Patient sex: F
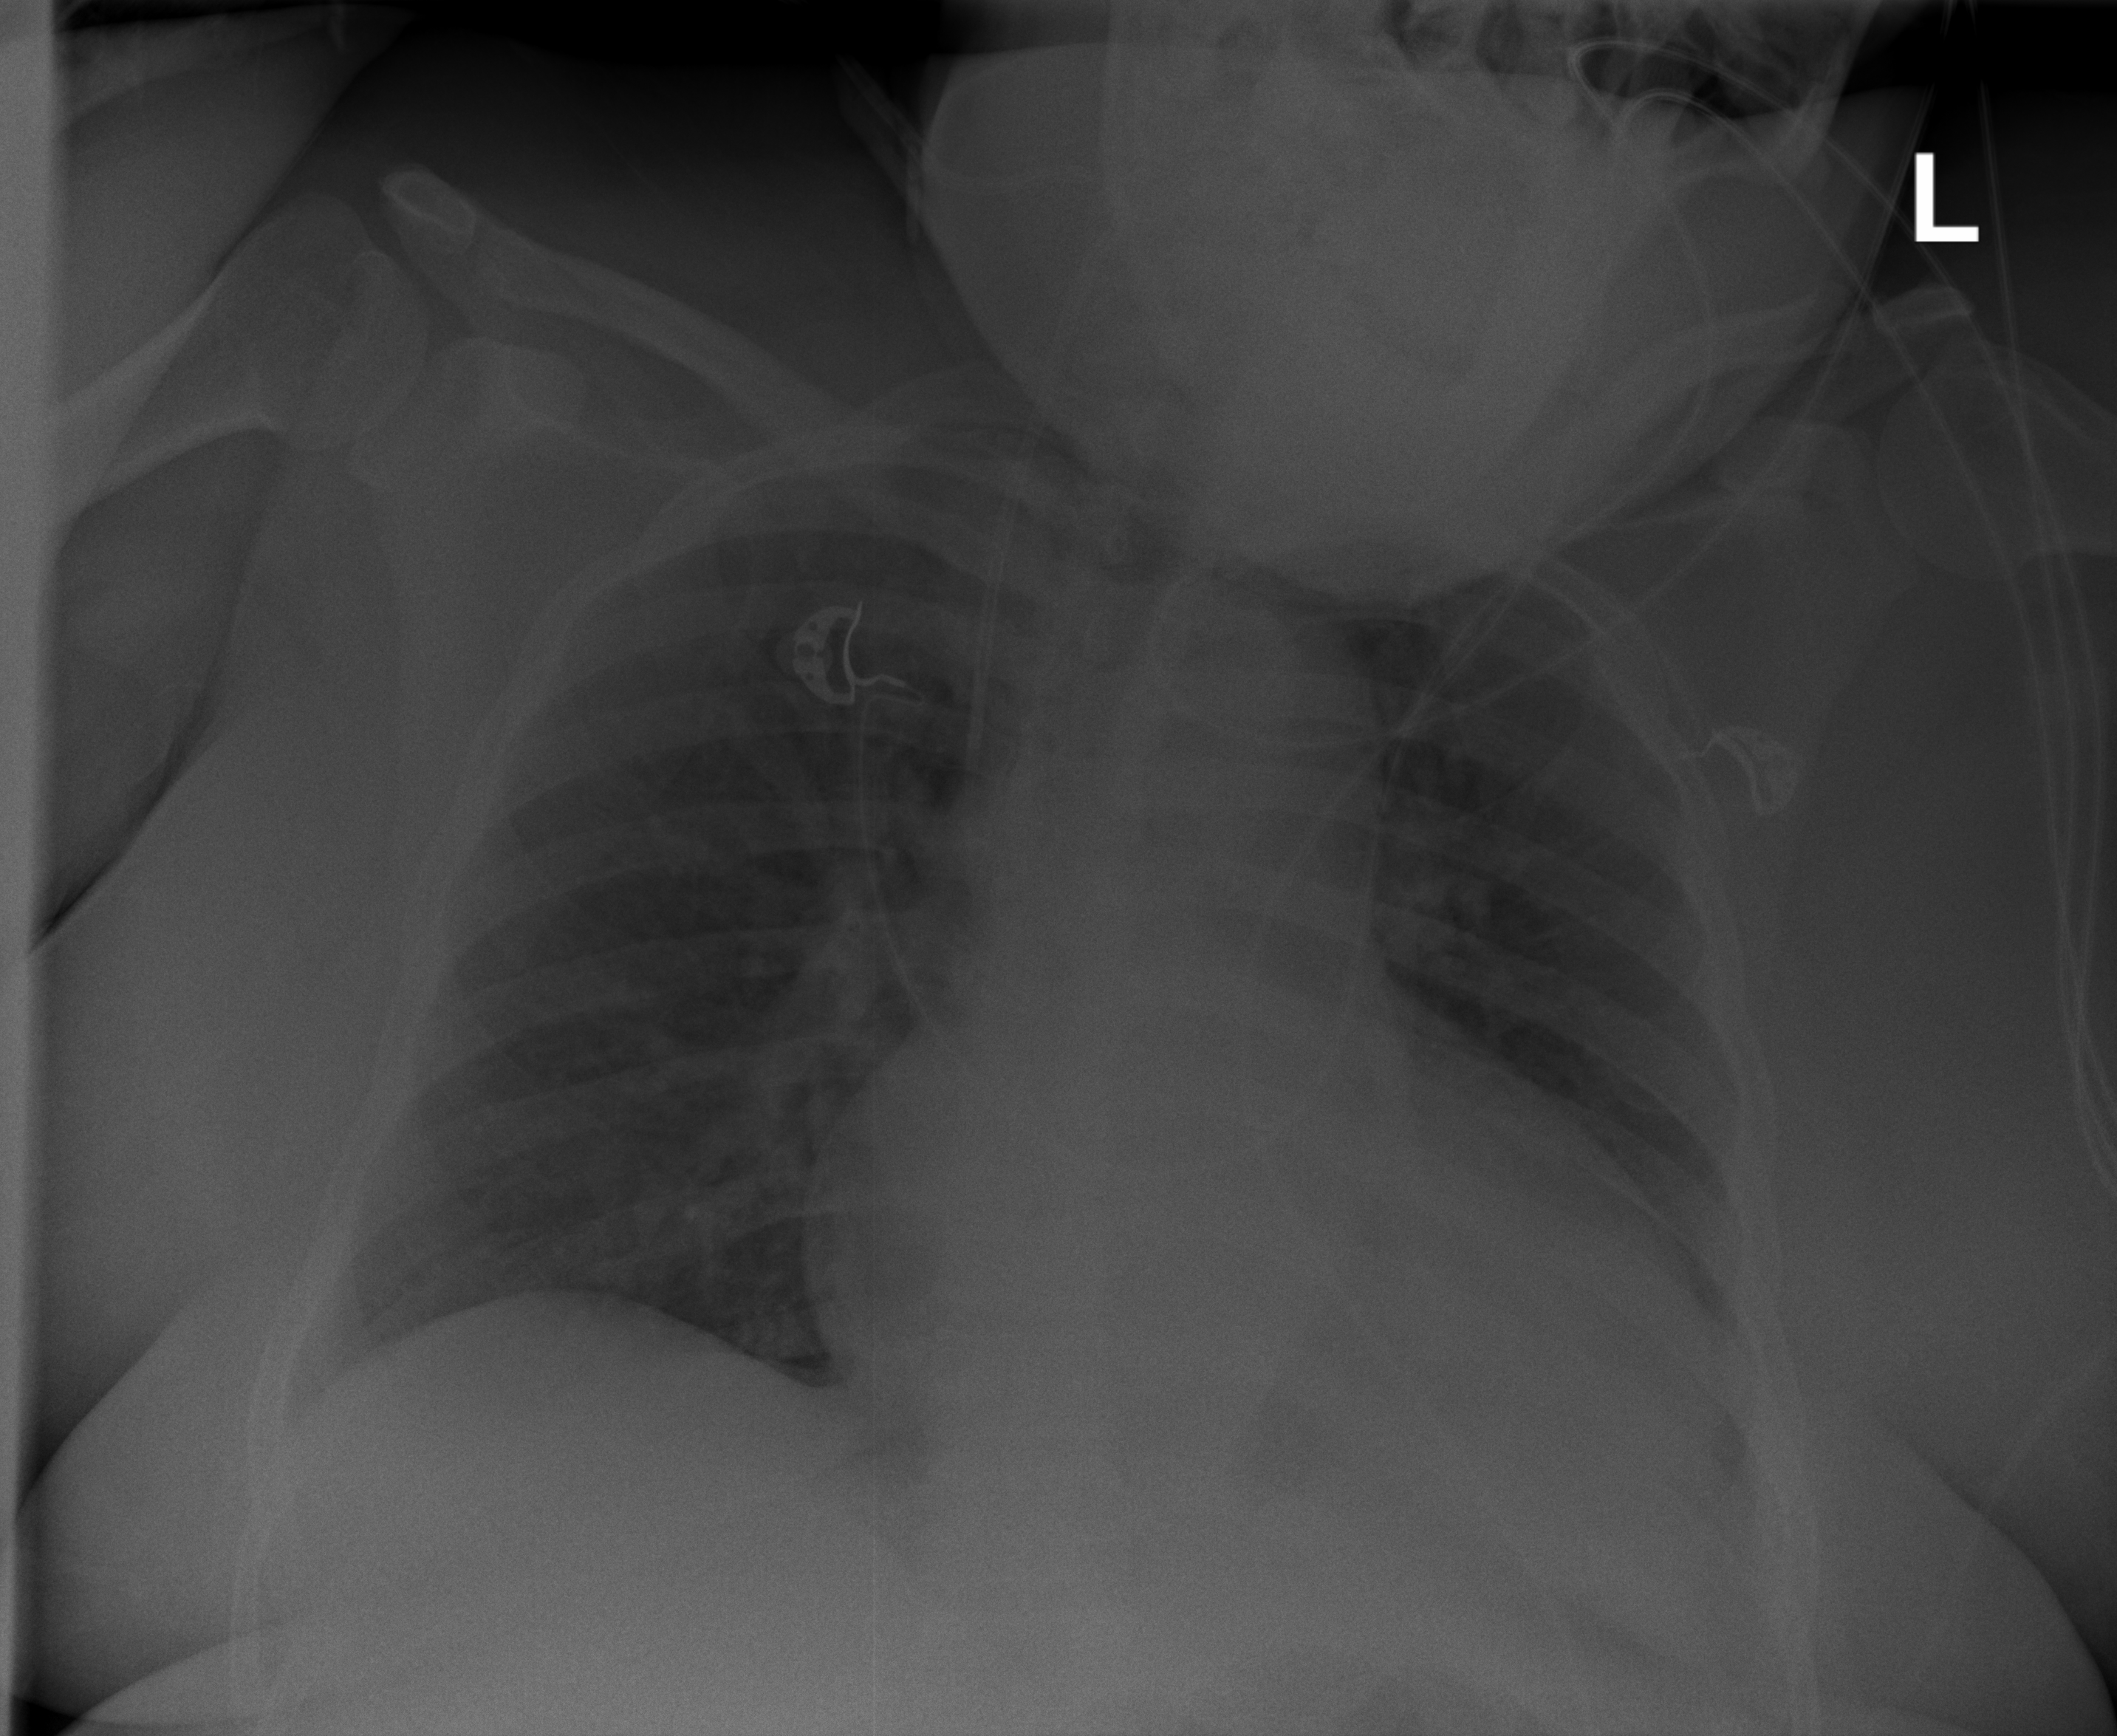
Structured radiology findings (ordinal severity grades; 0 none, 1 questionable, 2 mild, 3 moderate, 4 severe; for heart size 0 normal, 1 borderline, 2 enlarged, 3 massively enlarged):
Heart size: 2
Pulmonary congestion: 0
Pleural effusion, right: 0
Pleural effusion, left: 0
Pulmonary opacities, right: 0
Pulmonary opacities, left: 0
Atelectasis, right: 0
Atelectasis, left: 2